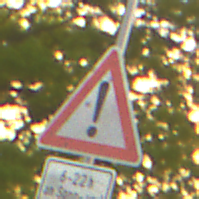
Verkehrszeichen: Gefahrenstelle
Zusatzzeichen unten: ZeitangabenMitBeschraenkungAufWochentage4
Umgebung: Outdoor, RoadRail
Tageszeit: SunriseSunset
Wetter: Clear
Licht: Natural
Jahreszeit: NotSpecified
Kontrast: LowContrast